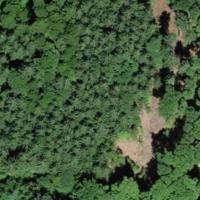
EUNIS habitat code: 44
Species observed at this site:
Galeopsis tetrahit